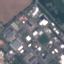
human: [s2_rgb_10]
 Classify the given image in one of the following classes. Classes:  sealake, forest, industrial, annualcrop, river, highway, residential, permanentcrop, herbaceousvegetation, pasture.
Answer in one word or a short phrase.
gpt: Industrial